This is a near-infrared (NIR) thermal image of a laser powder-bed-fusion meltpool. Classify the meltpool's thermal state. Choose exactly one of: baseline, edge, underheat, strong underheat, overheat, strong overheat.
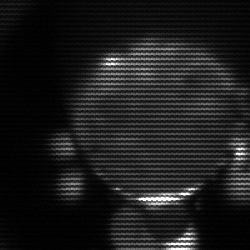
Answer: edge